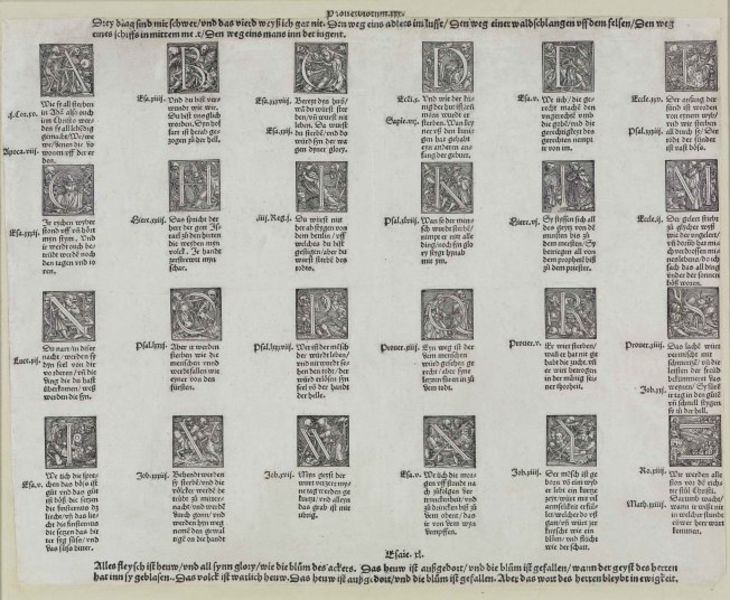
Titel: Der kleine Totentanz. 24 Initialbuchstaben
Künstler: Hans d. J. Holbein
Standort: Karlsruhe
Institution: Staatliche Kunsthalle Karlsruhe
Schlagwörter: fancy, ornate, white, black, print, german, black and white, etching, letters, newspaper, book, calligraphy, script, page, description, latin, illumination, text, chart, words, manuscript, capital, block, capitals, font, alphabet, typography, initials, stencil, illuminated, thumbnail, names, examples, block letters, contents, consonants, vowels, etcjomg